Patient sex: M
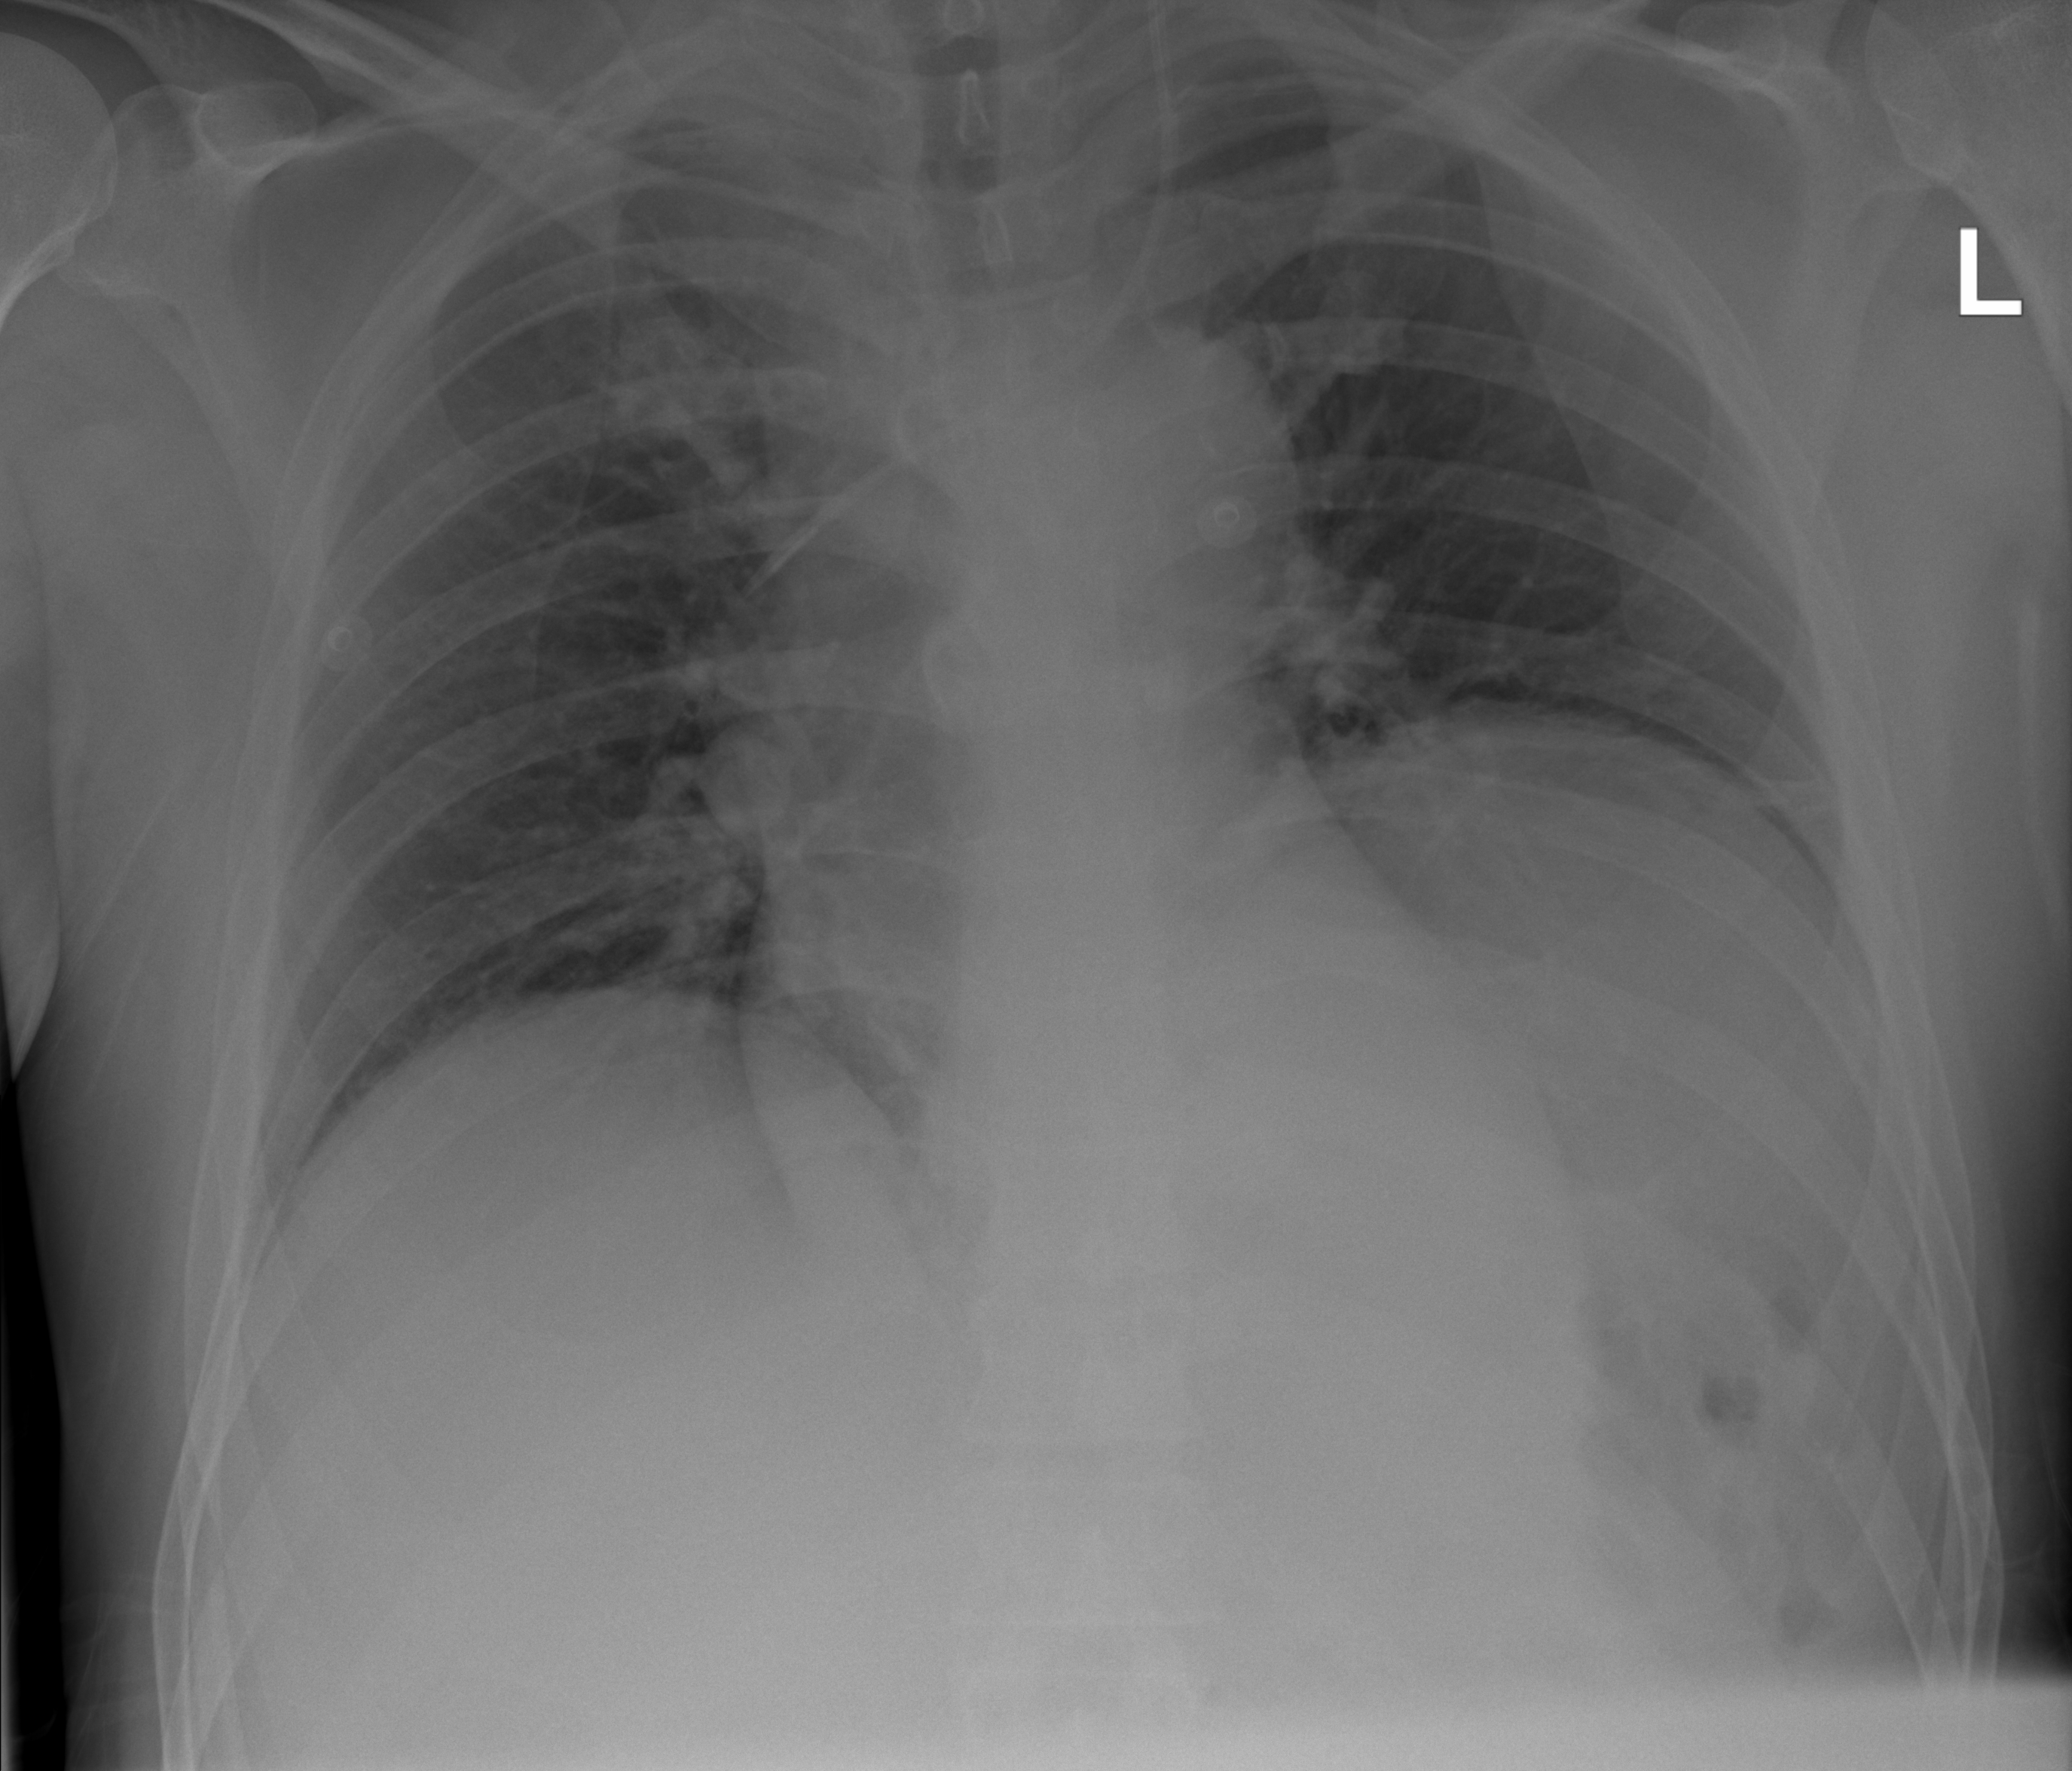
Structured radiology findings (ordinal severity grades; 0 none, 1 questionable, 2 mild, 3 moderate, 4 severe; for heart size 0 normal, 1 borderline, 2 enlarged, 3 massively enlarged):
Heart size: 0
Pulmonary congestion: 0
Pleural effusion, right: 0
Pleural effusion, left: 0
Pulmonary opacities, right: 0
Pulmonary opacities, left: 0
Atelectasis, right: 0
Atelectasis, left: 2